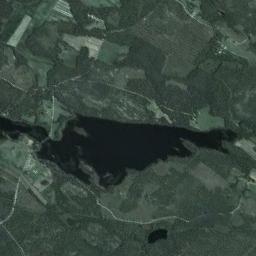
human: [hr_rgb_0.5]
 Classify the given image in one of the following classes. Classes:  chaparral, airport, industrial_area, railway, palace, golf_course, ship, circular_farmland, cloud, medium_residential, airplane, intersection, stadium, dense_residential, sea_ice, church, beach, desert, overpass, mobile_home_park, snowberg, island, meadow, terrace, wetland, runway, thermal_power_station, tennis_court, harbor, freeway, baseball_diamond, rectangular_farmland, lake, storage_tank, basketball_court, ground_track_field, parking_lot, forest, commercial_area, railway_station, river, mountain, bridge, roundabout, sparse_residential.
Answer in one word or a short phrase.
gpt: lake